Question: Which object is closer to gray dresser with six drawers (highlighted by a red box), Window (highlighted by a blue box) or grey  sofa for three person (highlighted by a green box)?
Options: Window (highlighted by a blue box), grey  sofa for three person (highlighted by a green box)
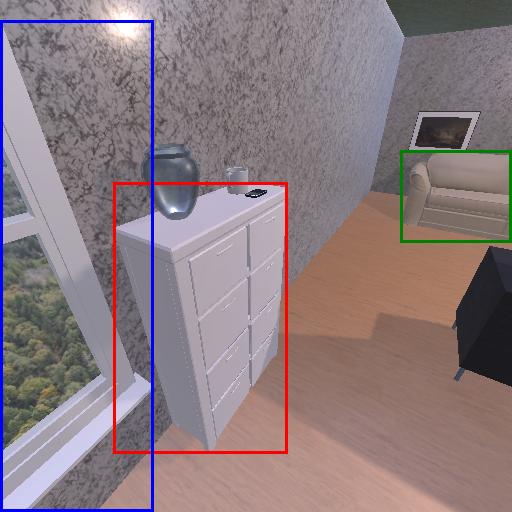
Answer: Window (highlighted by a blue box)